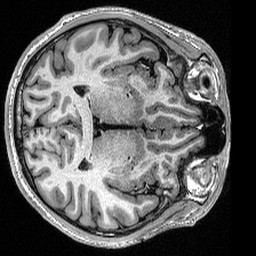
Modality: T1w
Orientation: axial
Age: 24
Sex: male
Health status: healthy
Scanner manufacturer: siemens
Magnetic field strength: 1.5 T
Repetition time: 2.73 s
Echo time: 0.00357 s